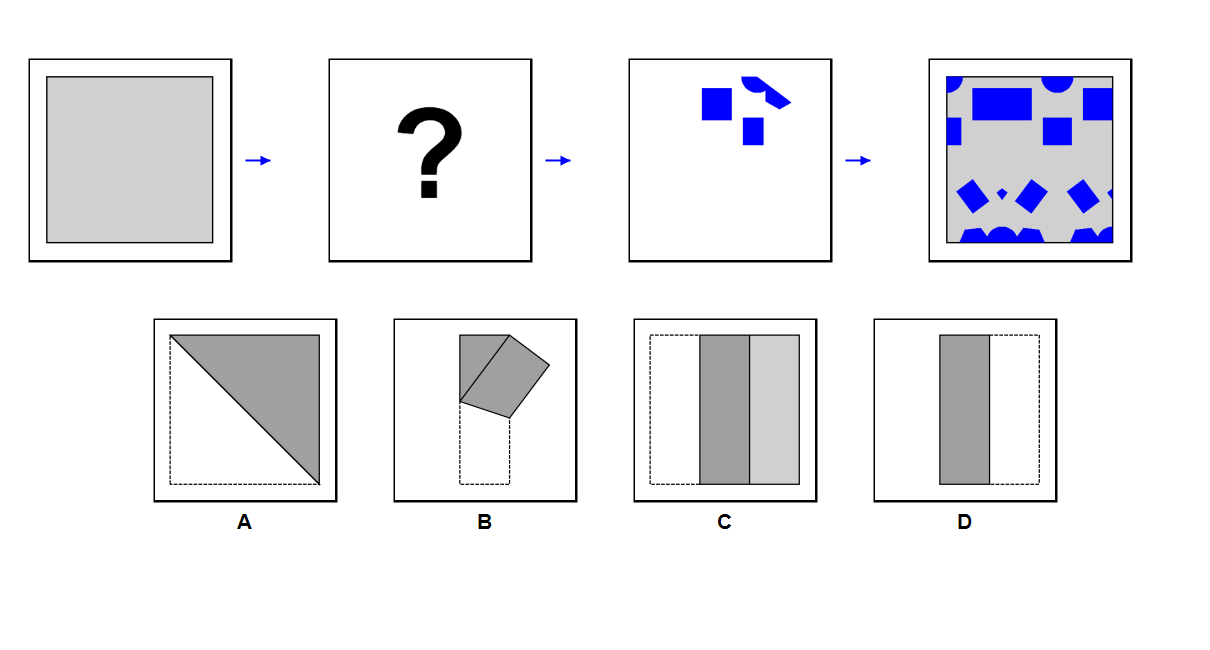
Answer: A